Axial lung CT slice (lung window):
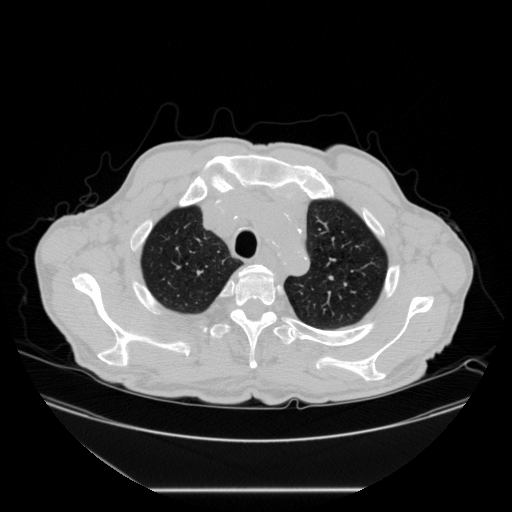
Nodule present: no